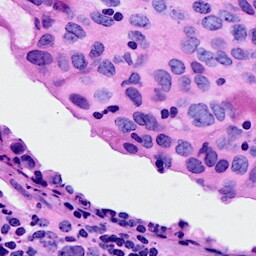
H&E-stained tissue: Breast